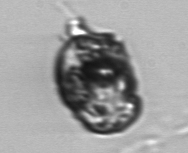
Label: Proterythropsis